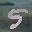
Label: 5